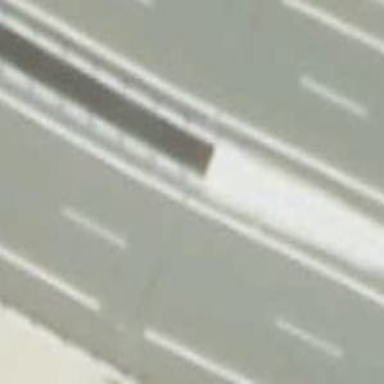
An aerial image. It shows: Asphalt bridge on motorway.